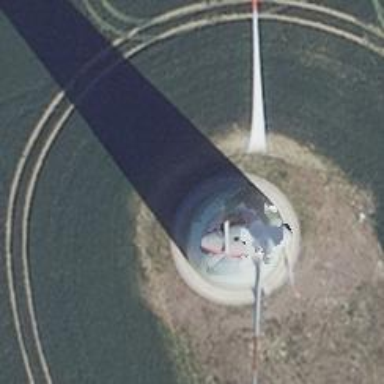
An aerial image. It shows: Wind generator powered by wind. The generator type is horizontal axis and it uses wind turbines.